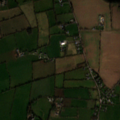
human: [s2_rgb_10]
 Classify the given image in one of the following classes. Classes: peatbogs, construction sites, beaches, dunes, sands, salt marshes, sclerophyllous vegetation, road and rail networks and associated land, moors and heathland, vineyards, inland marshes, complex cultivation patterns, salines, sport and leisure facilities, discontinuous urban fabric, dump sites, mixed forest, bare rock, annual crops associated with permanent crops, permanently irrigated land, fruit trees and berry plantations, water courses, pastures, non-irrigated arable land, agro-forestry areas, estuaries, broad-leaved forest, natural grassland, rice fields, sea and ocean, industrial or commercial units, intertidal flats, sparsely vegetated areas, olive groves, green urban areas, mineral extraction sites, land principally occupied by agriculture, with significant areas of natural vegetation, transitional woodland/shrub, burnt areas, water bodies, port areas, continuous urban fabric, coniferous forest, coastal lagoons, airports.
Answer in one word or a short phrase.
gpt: non-irrigated arable land, pastures